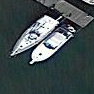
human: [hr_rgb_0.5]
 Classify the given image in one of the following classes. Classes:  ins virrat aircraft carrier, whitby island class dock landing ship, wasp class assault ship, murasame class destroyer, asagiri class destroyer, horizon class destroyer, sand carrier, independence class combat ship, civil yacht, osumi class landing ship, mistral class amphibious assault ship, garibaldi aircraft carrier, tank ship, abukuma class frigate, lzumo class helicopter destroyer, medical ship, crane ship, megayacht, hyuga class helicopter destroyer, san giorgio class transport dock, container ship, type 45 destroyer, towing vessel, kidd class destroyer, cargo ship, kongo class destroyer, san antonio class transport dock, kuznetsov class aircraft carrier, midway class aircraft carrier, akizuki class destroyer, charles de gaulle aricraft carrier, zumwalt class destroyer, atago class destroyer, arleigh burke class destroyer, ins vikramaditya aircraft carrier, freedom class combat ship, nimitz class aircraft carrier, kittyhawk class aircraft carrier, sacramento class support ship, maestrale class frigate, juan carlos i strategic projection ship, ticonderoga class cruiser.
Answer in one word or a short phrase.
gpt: Civil yacht